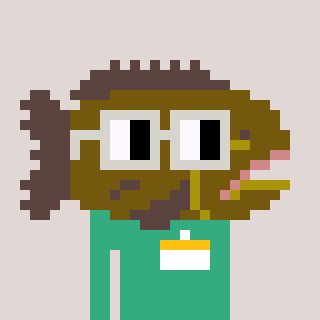
a pixel art character with square light gray glasses, a grouper-shaped head and a teal-colored body on a warm background